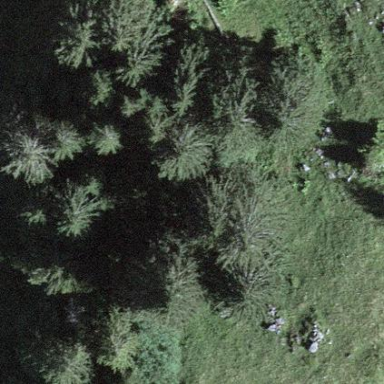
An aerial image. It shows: Forest area.